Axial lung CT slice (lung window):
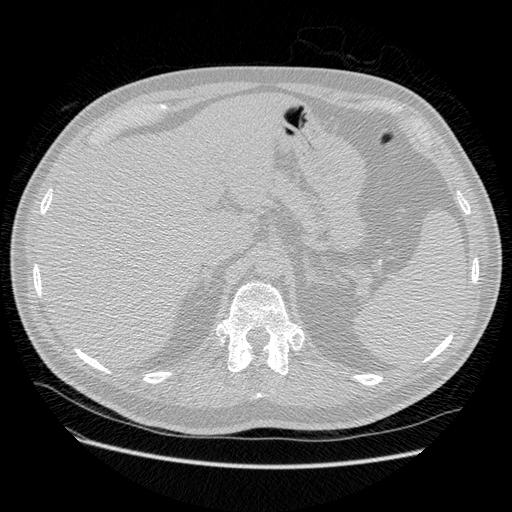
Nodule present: no